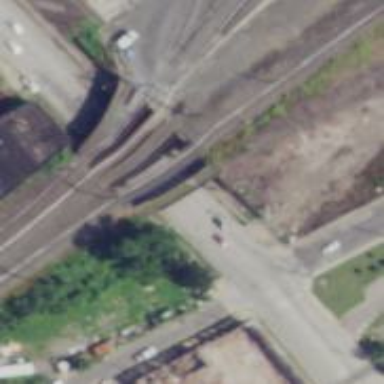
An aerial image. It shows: Abandoned railway spur bridge.